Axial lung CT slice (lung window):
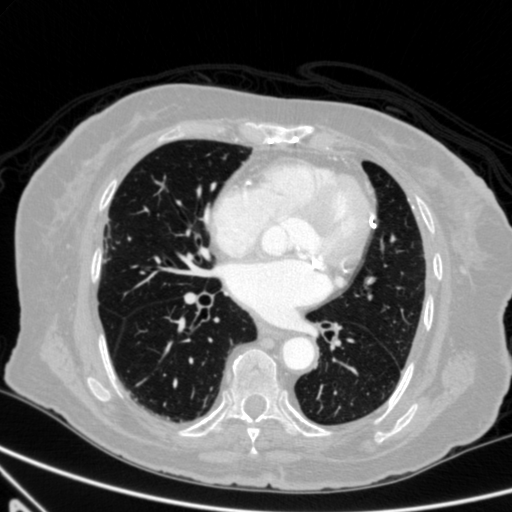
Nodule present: no